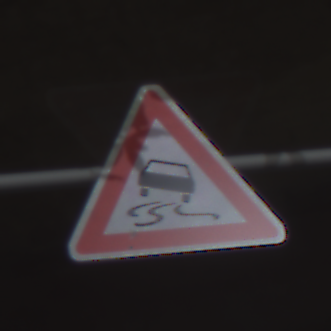
Verkehrszeichen: SchleuderOderRutschgefahr
Umgebung: Roofed, Special
Tageszeit: Midday
Wetter: Overcast
Licht: Natural
Jahreszeit: NotSpecified
Kontrast: MediumContrast